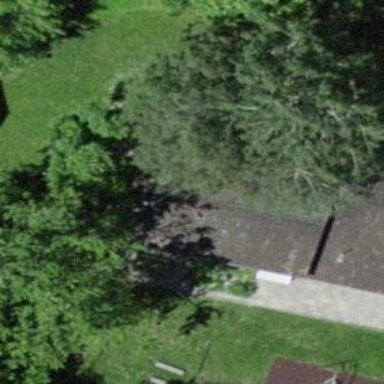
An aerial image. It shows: Kindergarten building.